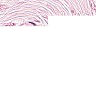
Metastatic tissue present: no